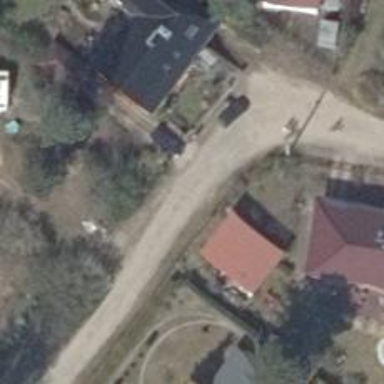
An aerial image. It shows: Residential road.